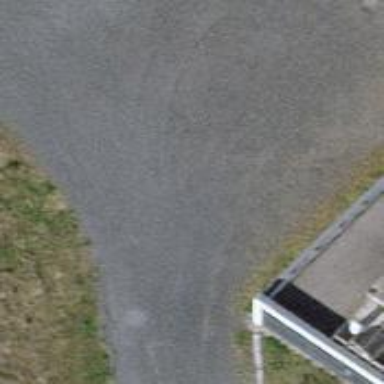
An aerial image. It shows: Unpaved footway.